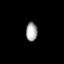
Tissue: lung
Cell type: Others
Senescence score: 0.5497
Nuclear area (px): 212
Mean DAPI intensity: 164.127